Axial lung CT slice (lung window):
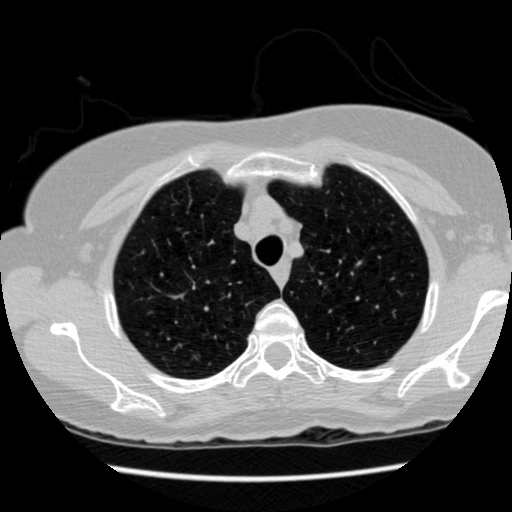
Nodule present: no